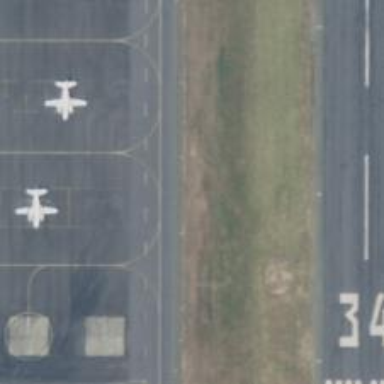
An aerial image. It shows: Image of taxiway at airport.